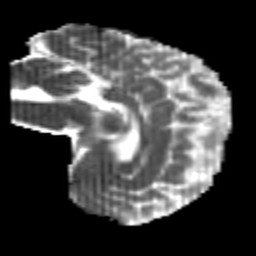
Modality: MD
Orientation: sagittal
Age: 19
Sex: male
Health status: healthy
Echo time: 0.074 s